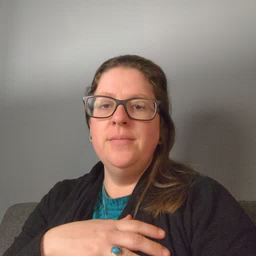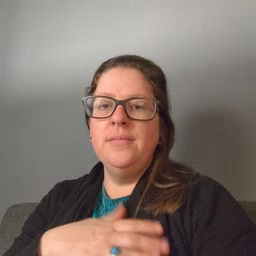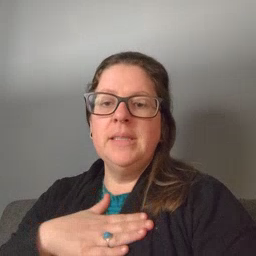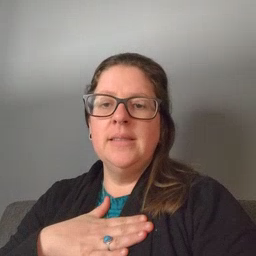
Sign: minemy